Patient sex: F
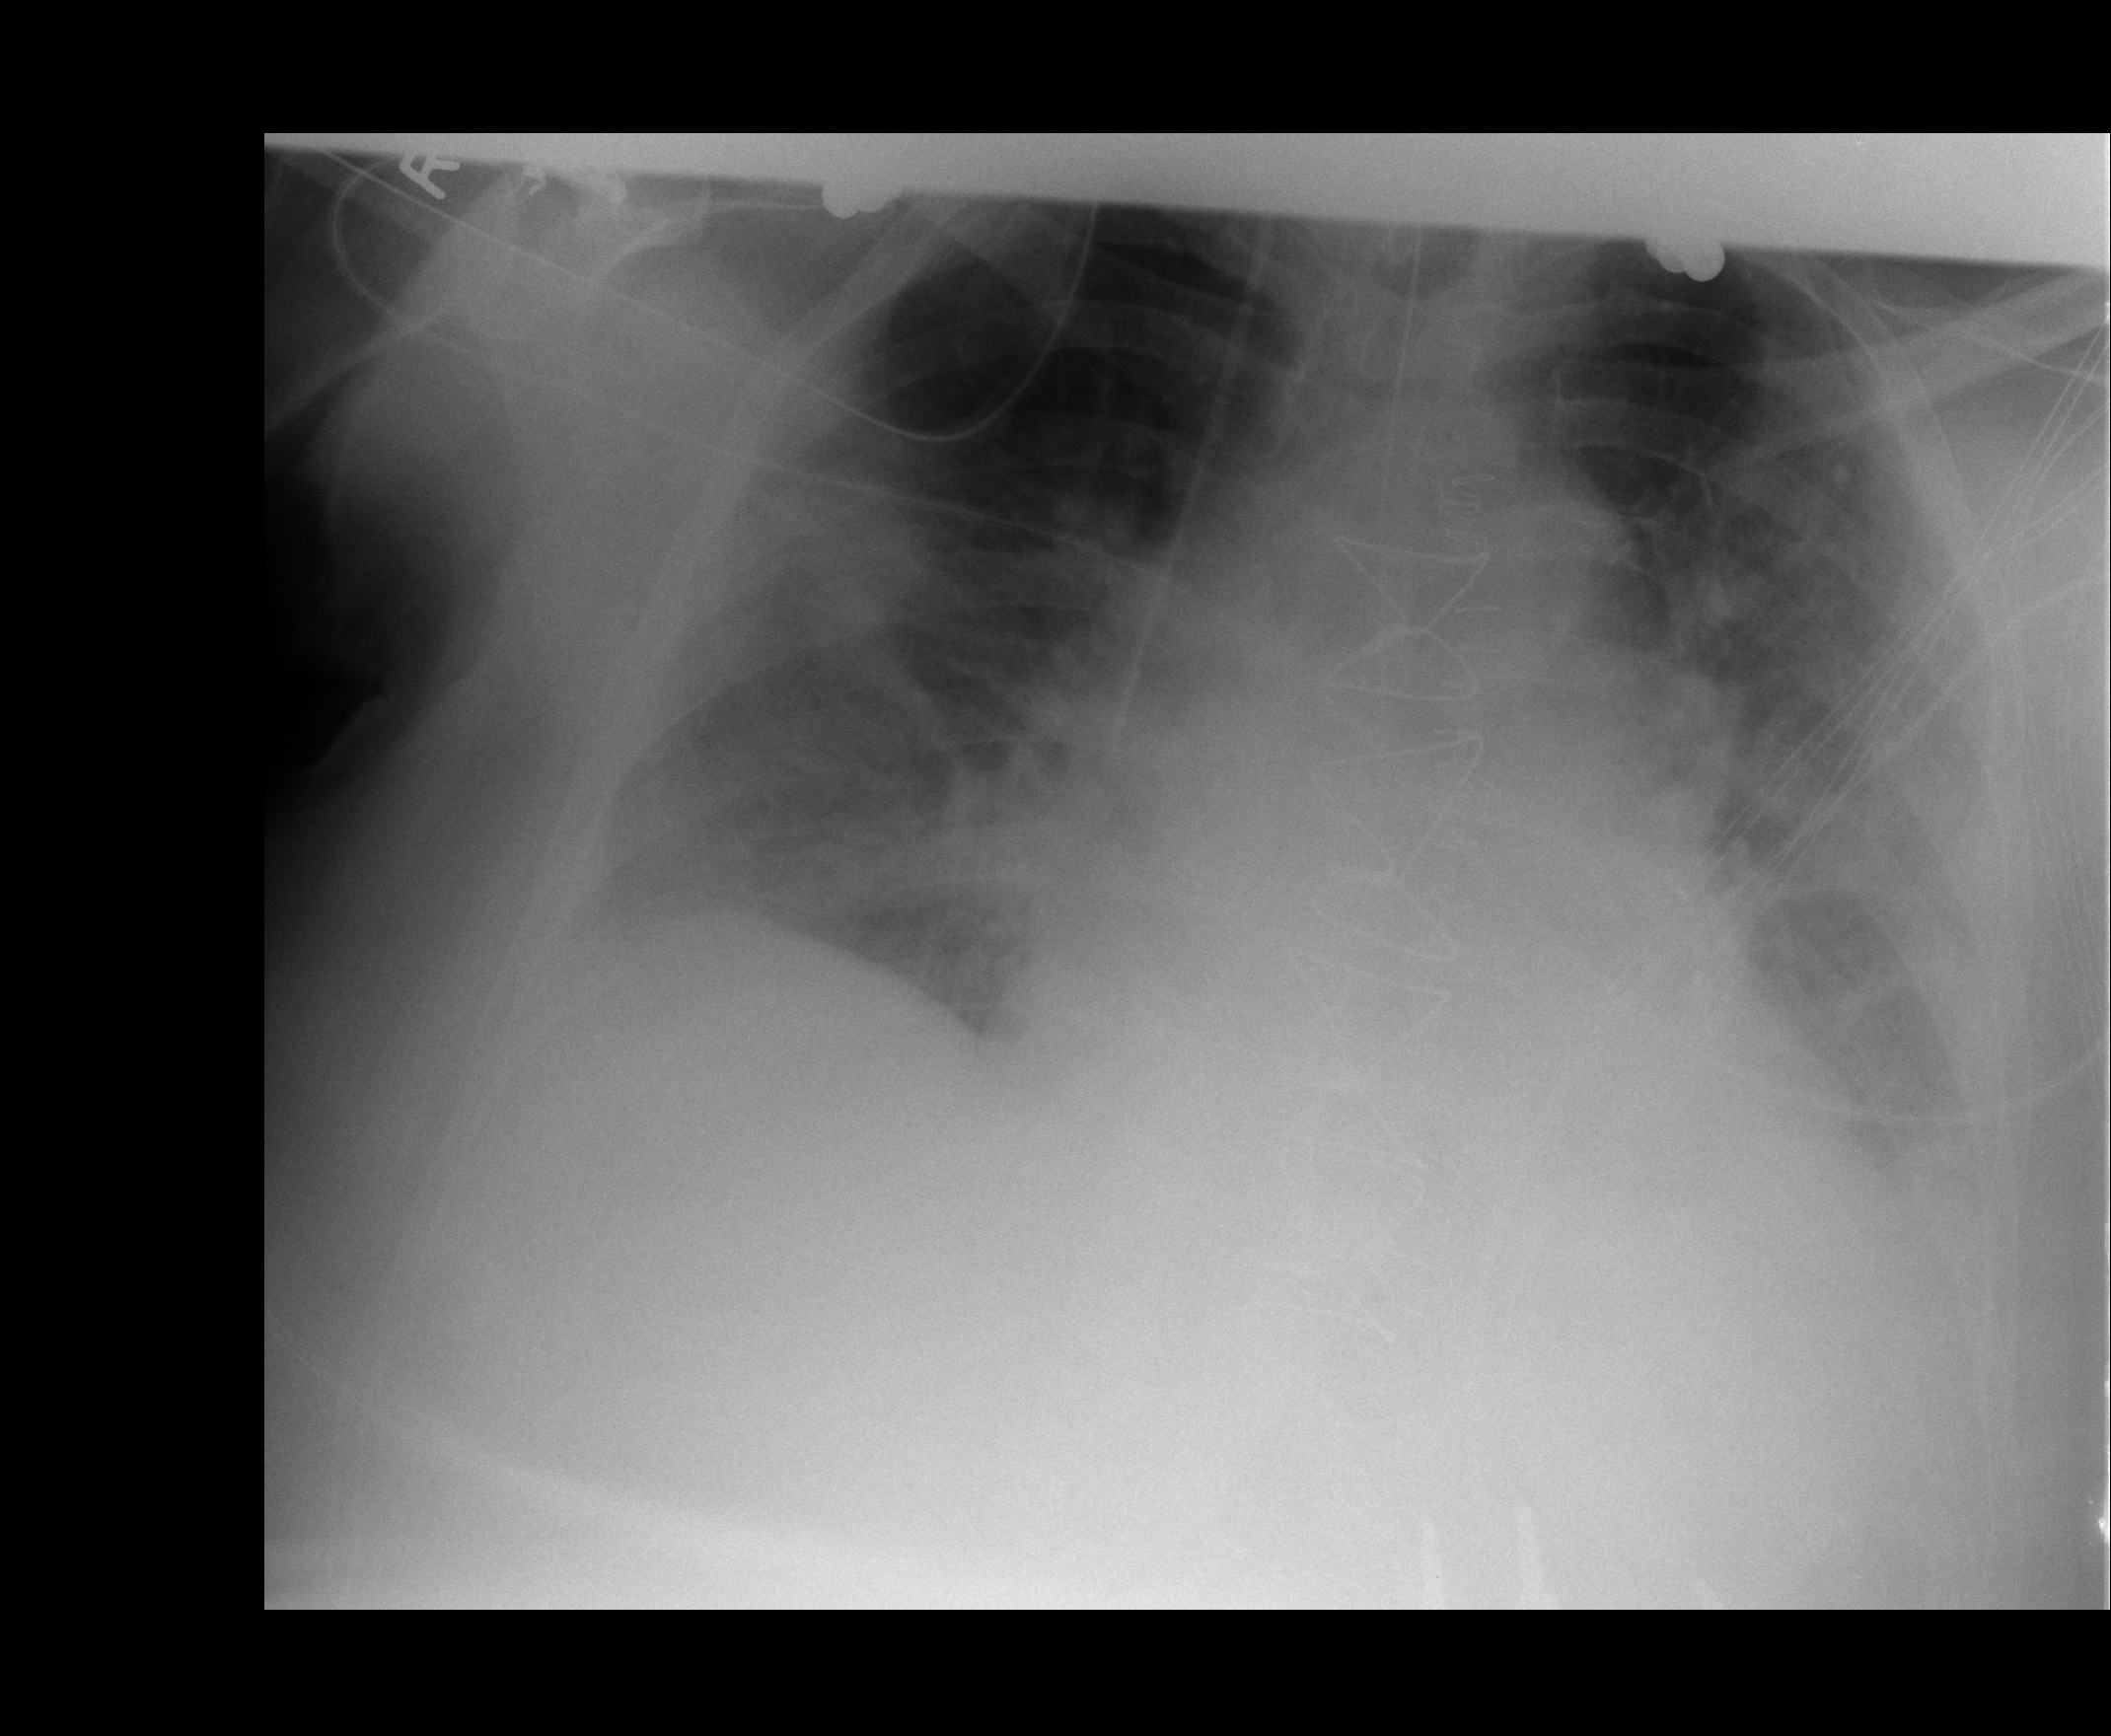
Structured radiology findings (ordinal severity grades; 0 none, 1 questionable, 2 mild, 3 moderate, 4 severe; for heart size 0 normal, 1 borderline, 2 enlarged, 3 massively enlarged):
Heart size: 2
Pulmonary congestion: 2
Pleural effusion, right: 2
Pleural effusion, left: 2
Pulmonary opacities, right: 3
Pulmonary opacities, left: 2
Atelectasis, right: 2
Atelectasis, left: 2